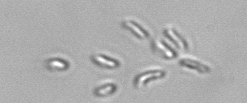
Label: Dinobryon